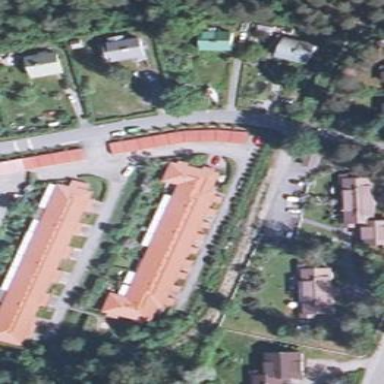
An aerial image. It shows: Terrace building.